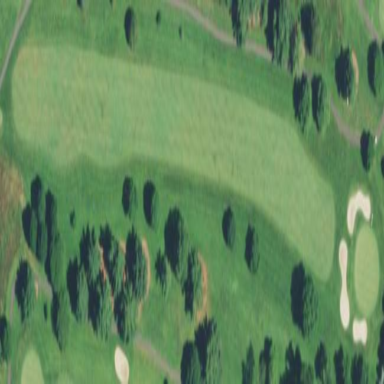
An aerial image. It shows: Golf rough area.